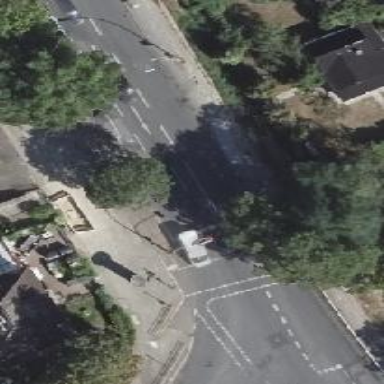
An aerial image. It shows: Road with traffic signals.